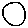
Label: moon